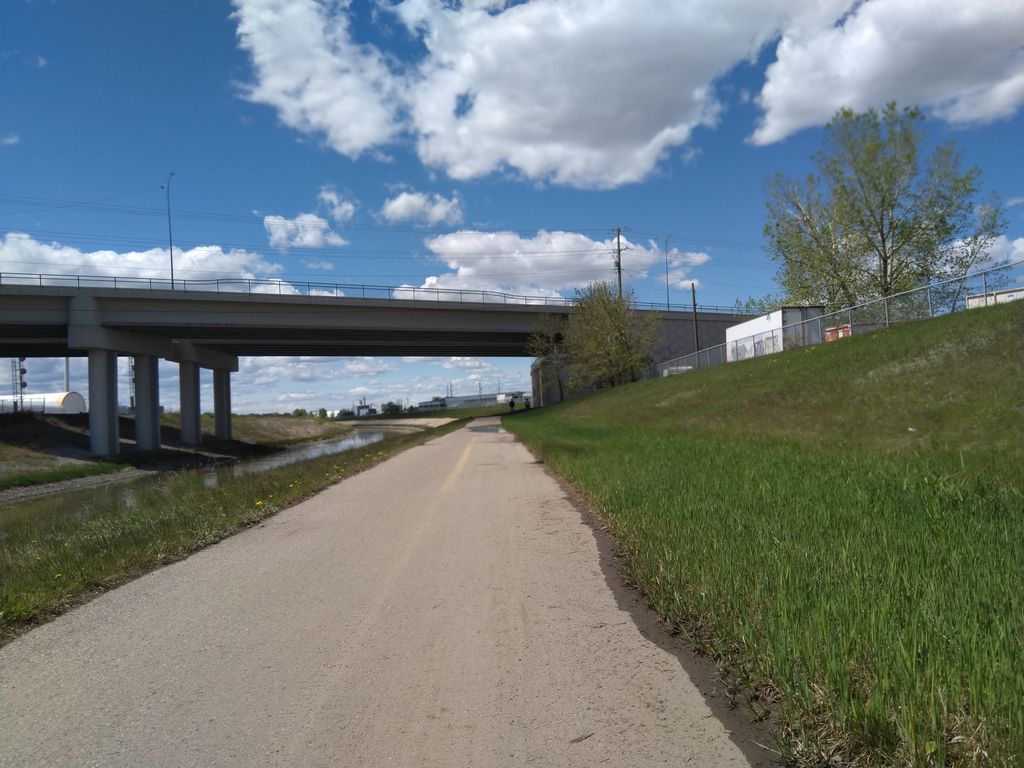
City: calgary